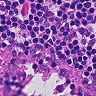
Metastatic tissue present: no